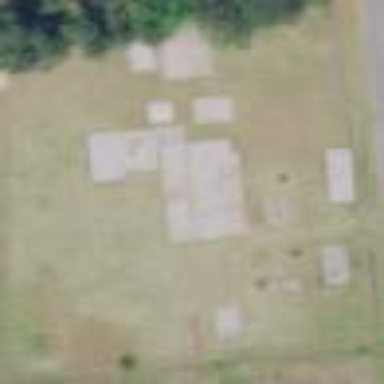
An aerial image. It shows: Cemetery.